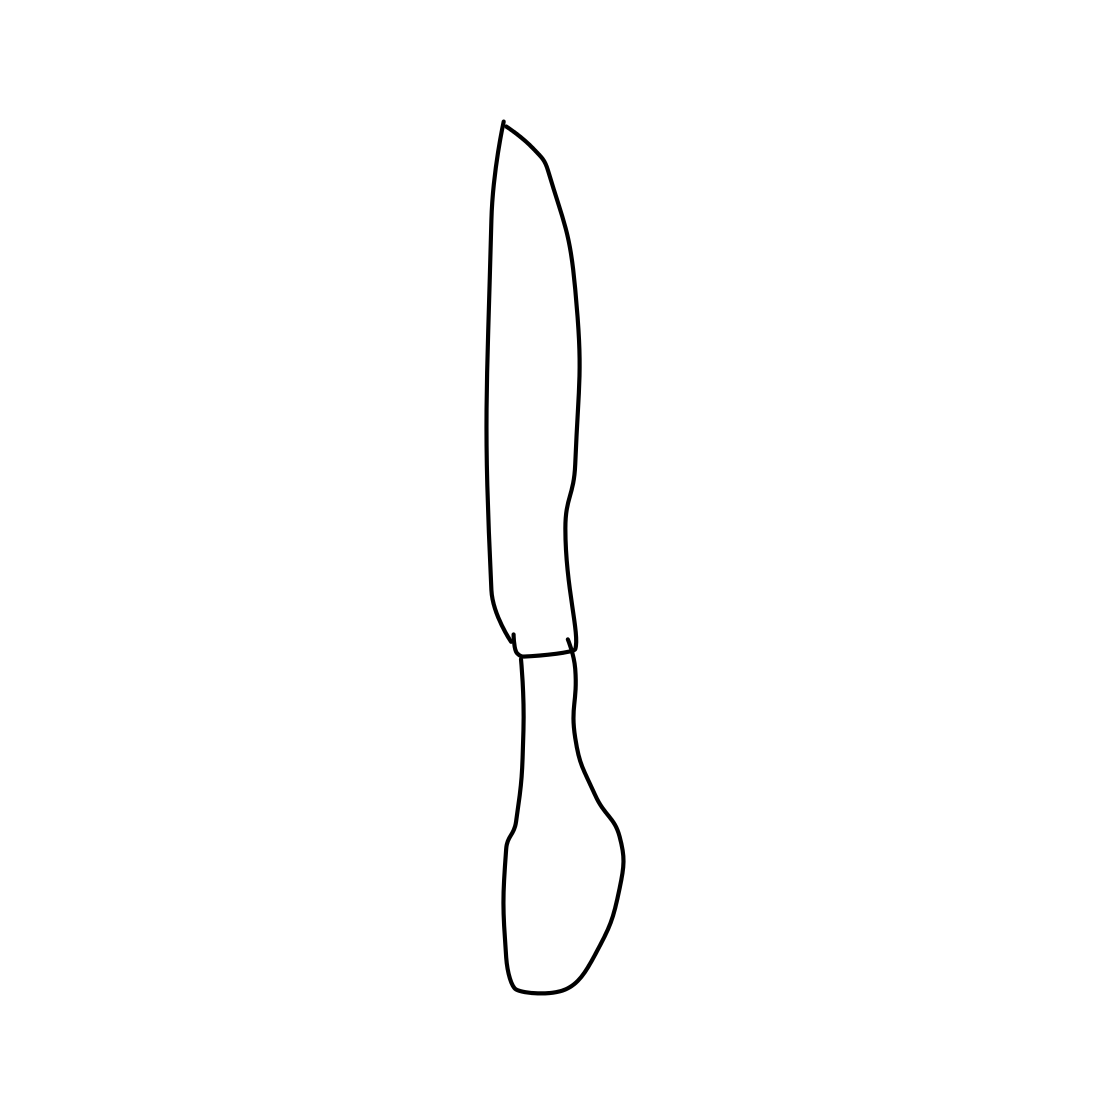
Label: knife